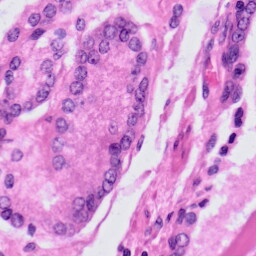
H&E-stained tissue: Prostate